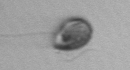
Label: Dinophyceae